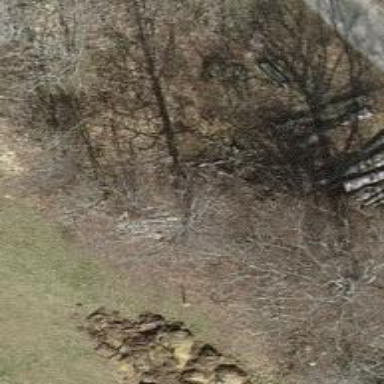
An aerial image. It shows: Beautiful tree in nature.